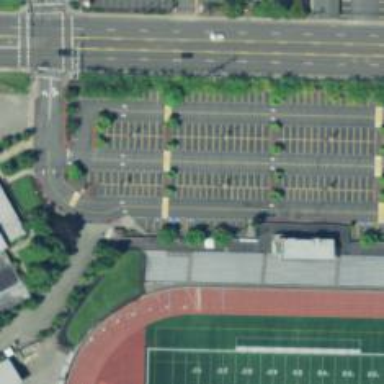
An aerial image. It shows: Parking space.